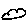
Label: cloud